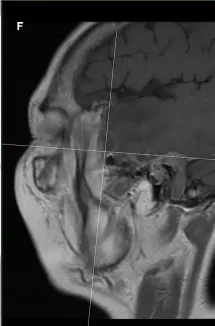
MR images in coronal plane.
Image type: radiology (mri)